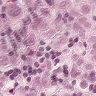
Metastatic tissue present: yes